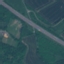
Label: Highway